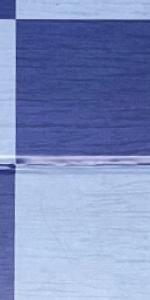
Label: Empty